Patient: sex F, age 46
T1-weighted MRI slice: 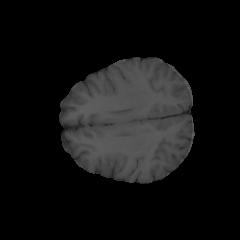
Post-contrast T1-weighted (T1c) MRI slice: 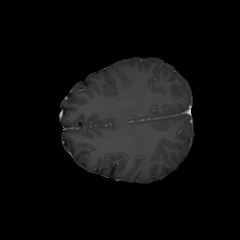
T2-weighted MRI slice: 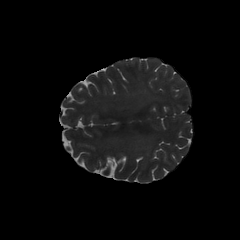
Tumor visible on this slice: no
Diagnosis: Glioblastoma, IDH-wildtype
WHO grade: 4